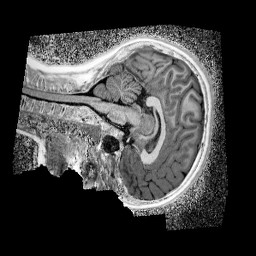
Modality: UNIT1_denoised
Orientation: sagittal
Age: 9
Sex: female
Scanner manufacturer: siemens
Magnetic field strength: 3 T
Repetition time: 4 s
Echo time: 0.00299 s